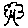
Label: tree